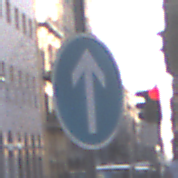
Verkehrszeichen: VorgeschriebeneFahrtrichtungGeradeaus
Umgebung: Outdoor, Urban
Tageszeit: SunriseSunset
Wetter: PartlyCloudy
Licht: Natural
Jahreszeit: NotSpecified
Kontrast: LowContrast